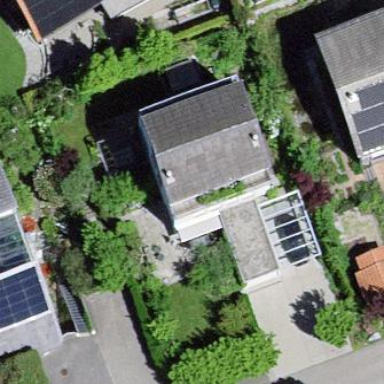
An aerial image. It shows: Simple house.